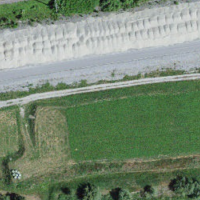
EUNIS habitat code: 57
Species observed at this site:
Luscinia megarhynchos
Oenanthe oenanthe
Saxicola rubetra
Pica pica
Saxicola rubicola
Sylvia atricapilla
Delichon urbicum